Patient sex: F
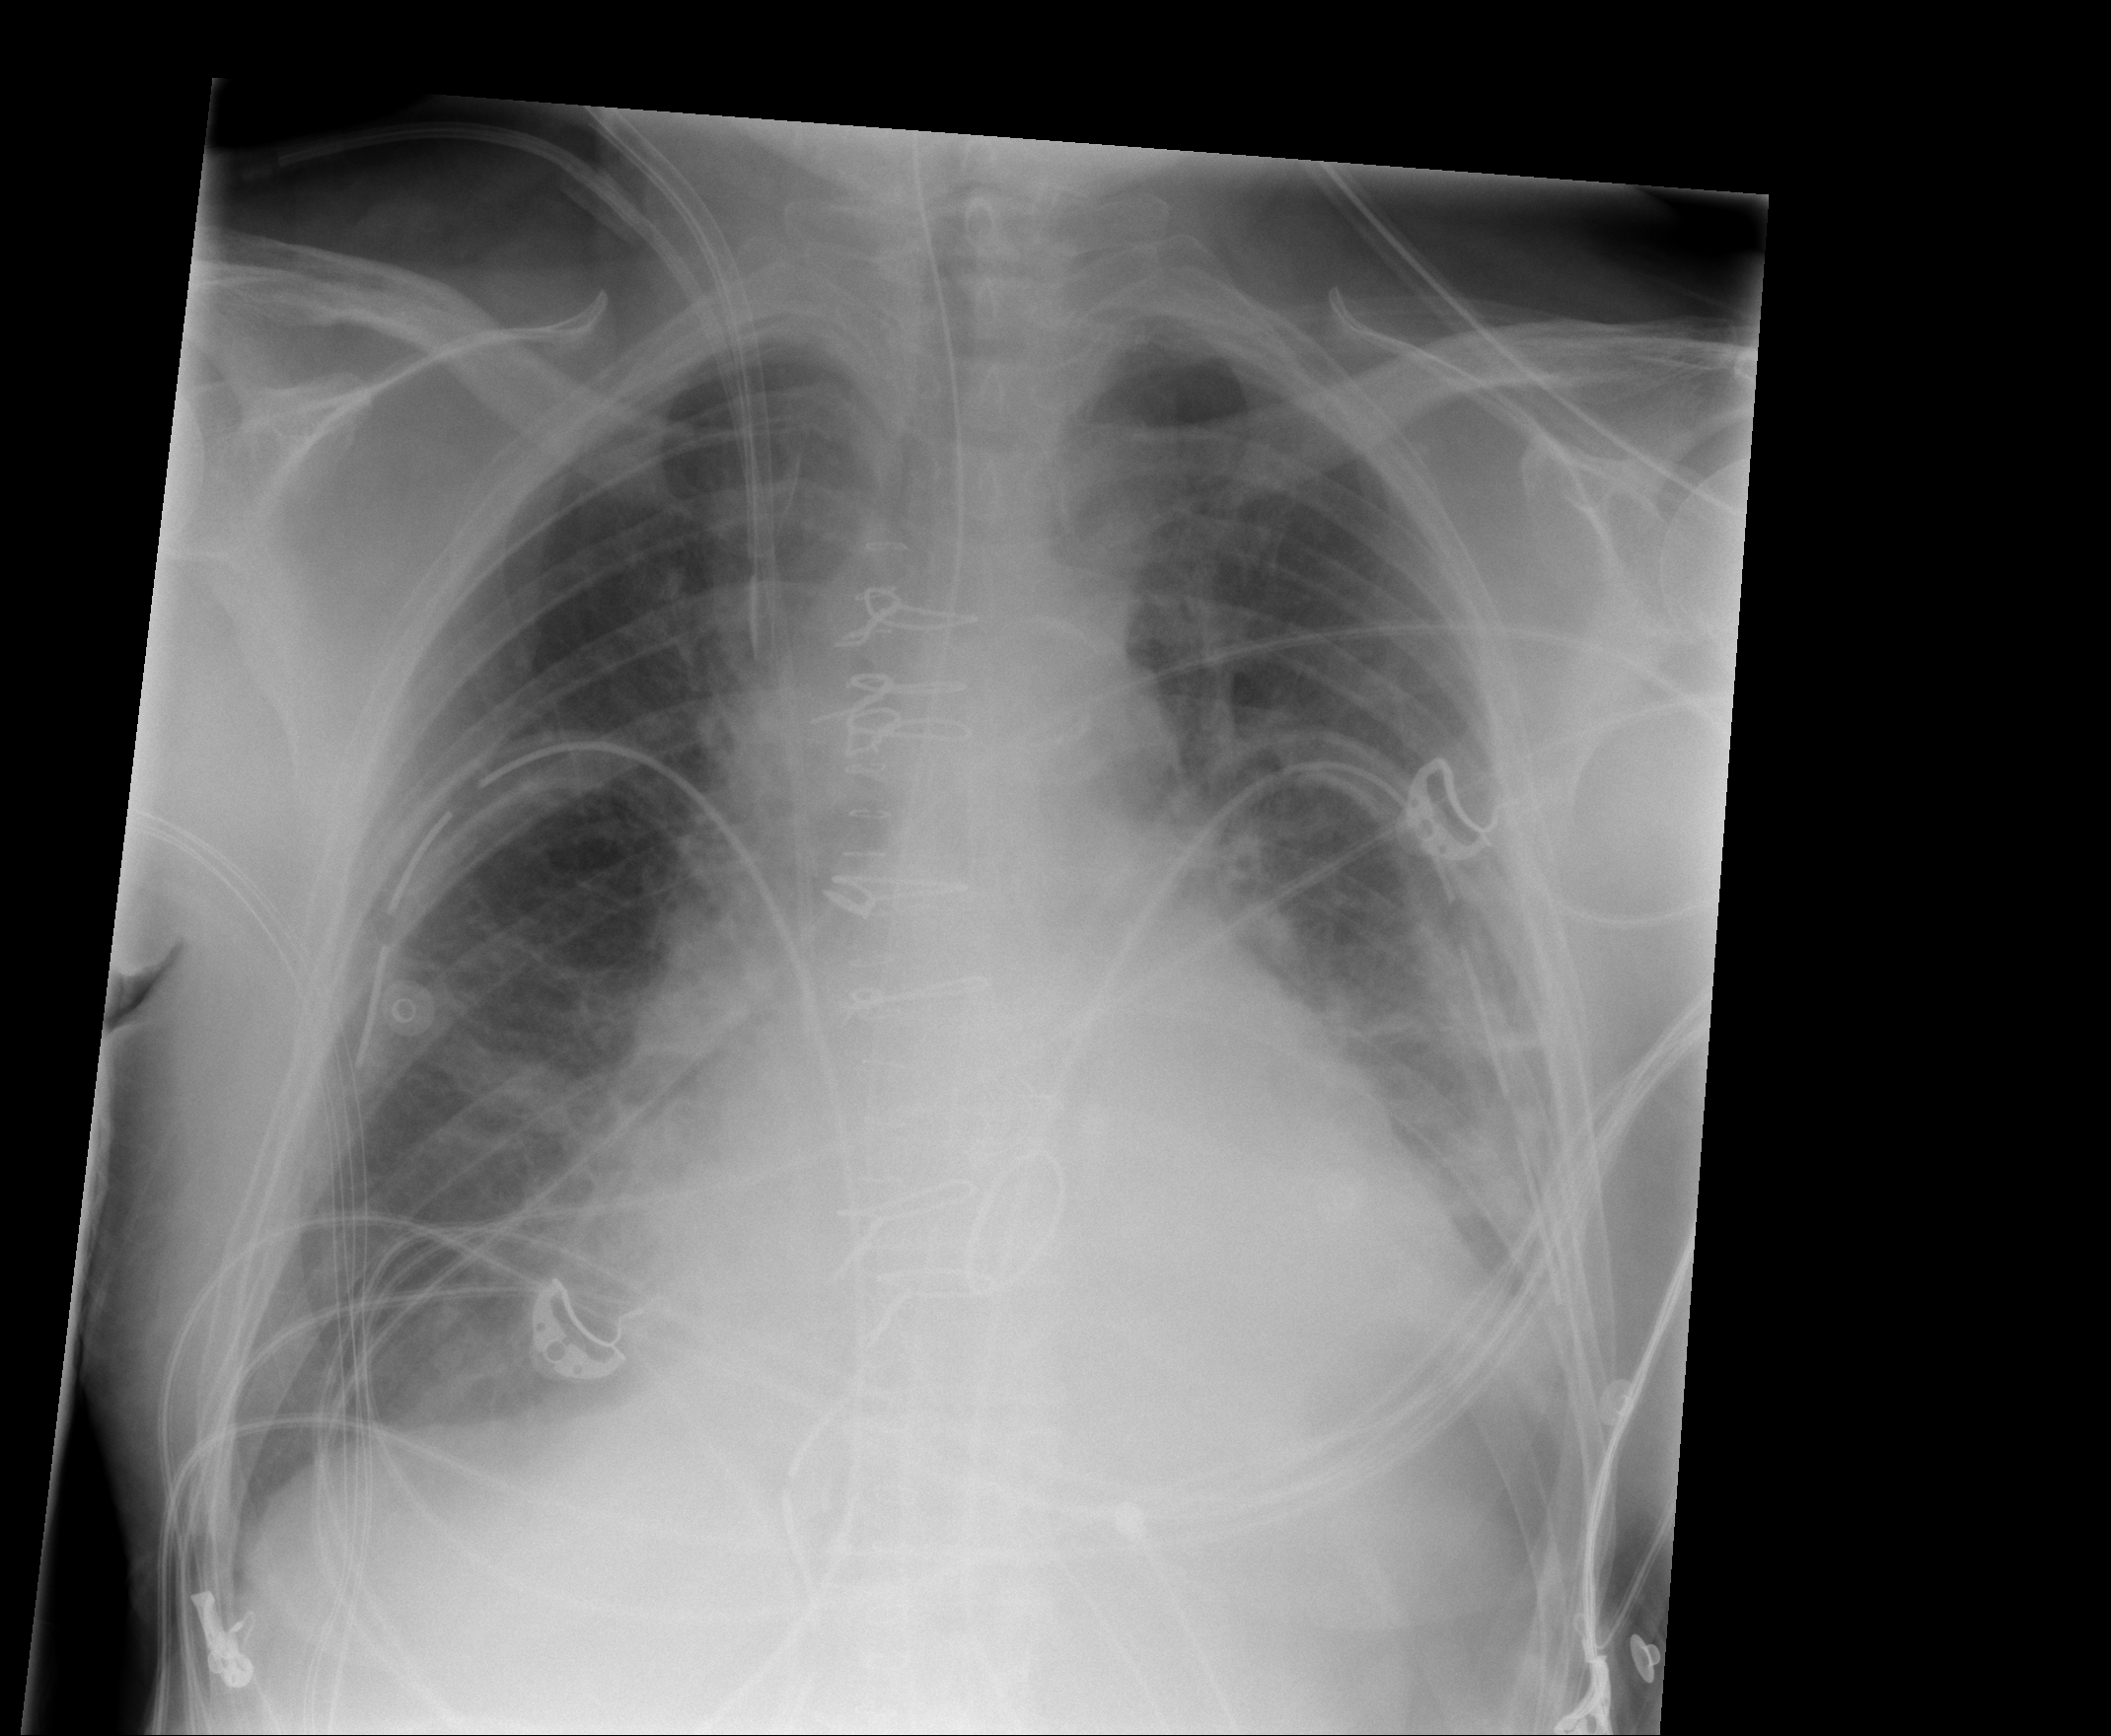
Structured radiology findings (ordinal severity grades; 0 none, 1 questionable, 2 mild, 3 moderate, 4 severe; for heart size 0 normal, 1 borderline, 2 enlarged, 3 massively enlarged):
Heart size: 2
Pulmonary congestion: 2
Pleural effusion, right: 1
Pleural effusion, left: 1
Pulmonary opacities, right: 1
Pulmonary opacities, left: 0
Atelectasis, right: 2
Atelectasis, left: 2